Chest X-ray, PA view. Patient: 48 years old, sex F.
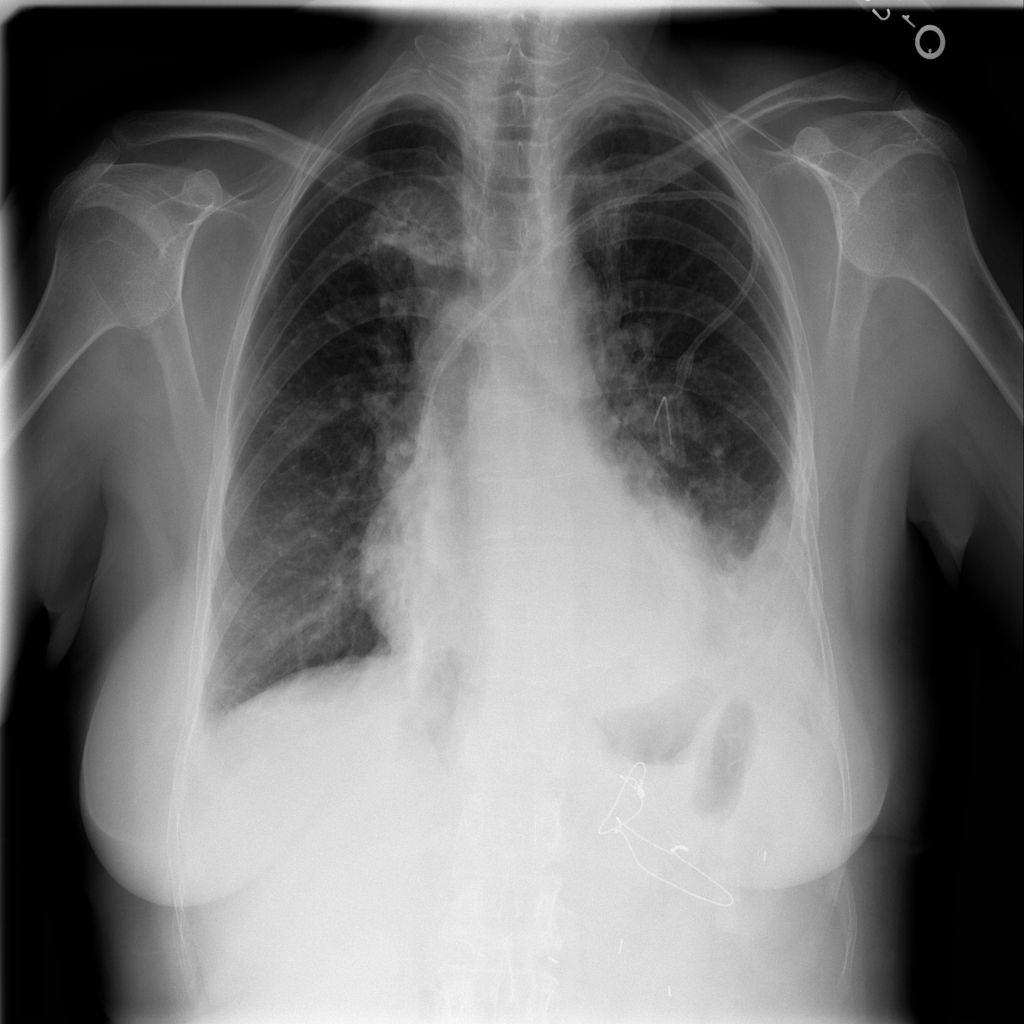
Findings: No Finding